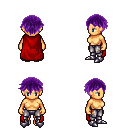
a pixel art fantasy rpg character, female body template, human, tanned skin, red cape, metal pants, purple short bangs hairstyle, metal boots, four views (front, back, left, right), 2x2 character sprite sheet, small pixel art, hard edges, no anti-aliasing